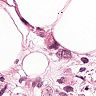
Metastatic tissue present: yes